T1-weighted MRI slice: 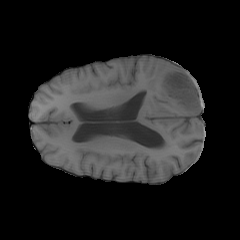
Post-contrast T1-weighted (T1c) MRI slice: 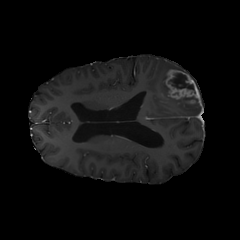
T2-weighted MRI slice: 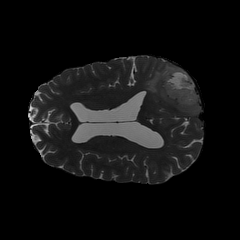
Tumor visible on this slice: yes